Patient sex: M
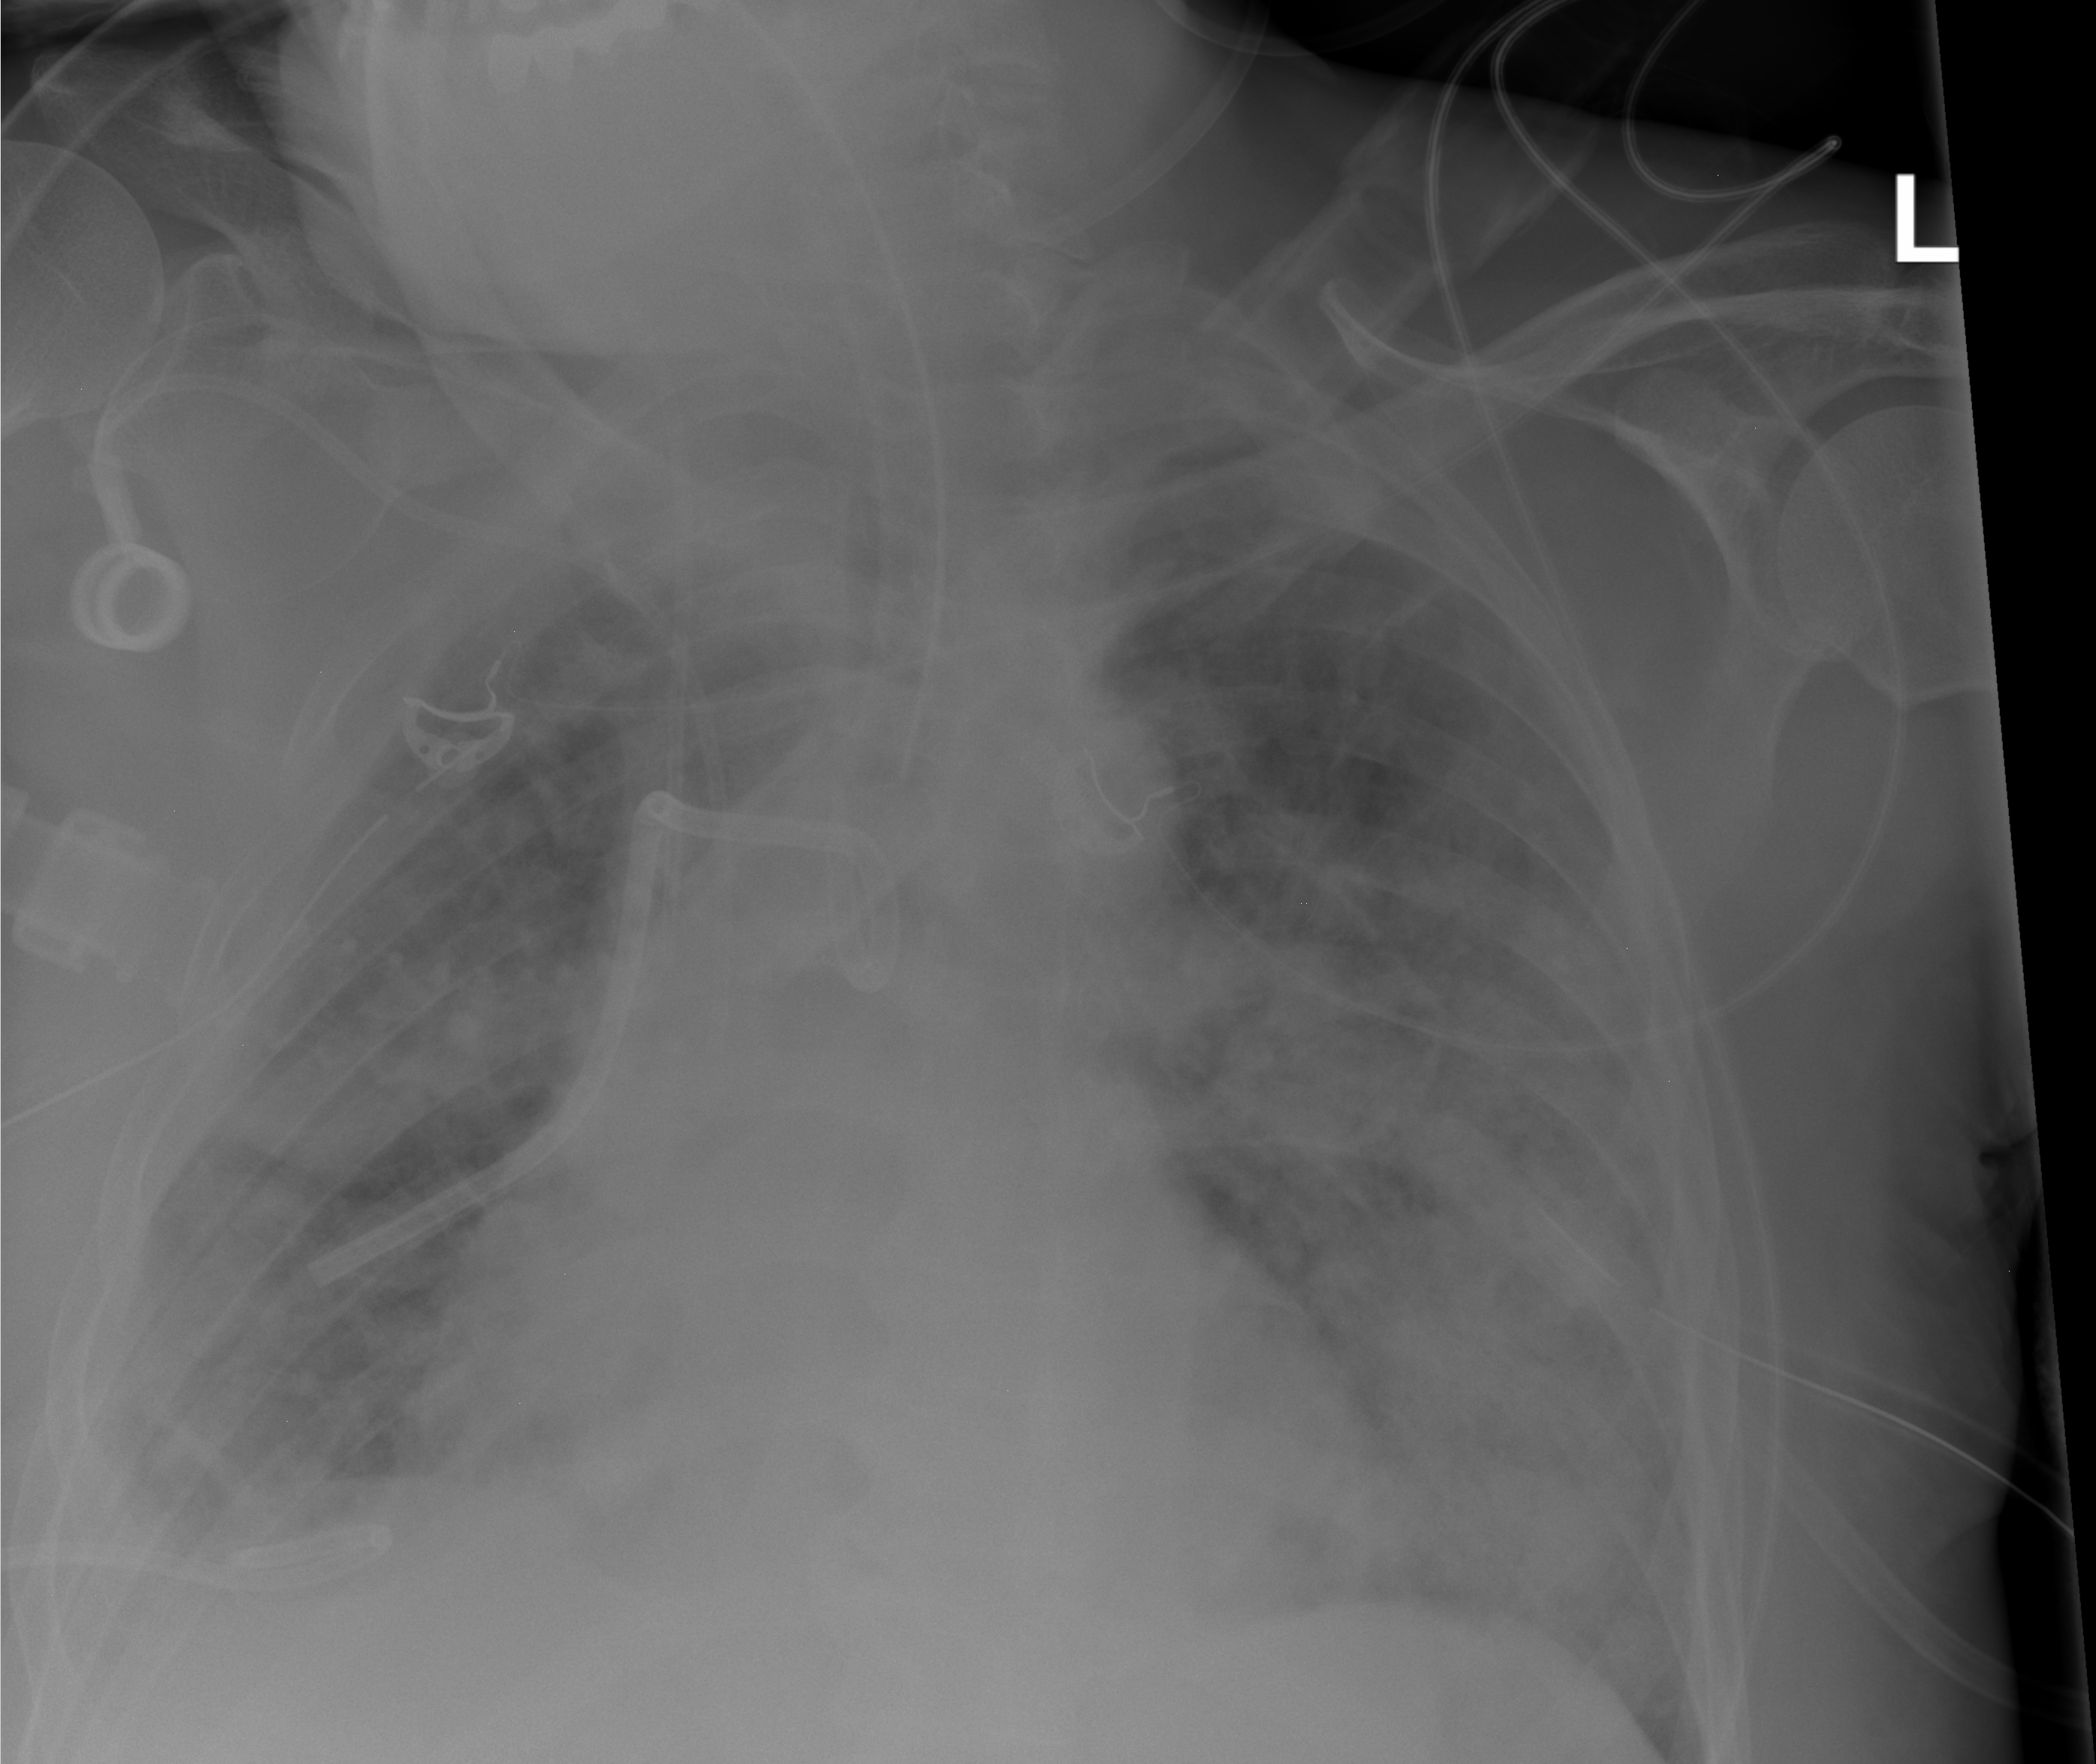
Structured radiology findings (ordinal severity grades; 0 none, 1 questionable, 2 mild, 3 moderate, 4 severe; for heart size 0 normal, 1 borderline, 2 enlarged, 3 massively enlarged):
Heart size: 2
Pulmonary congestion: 2
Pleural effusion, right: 2
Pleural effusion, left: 0
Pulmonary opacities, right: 3
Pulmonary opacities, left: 4
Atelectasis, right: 2
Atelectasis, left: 2